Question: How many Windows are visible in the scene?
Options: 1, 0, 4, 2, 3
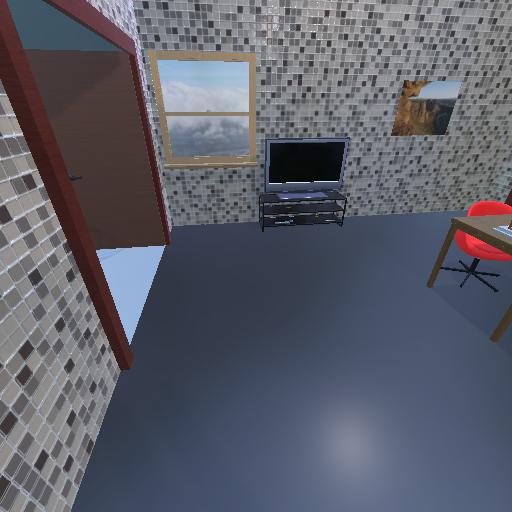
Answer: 1